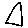
Label: triangle